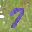
Label: 7